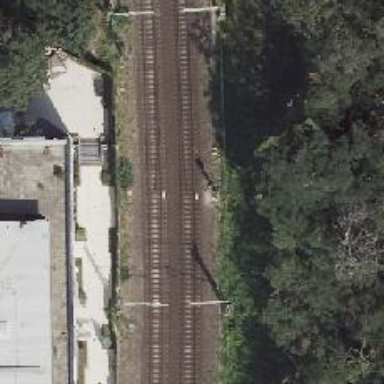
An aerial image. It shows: Railway signal.